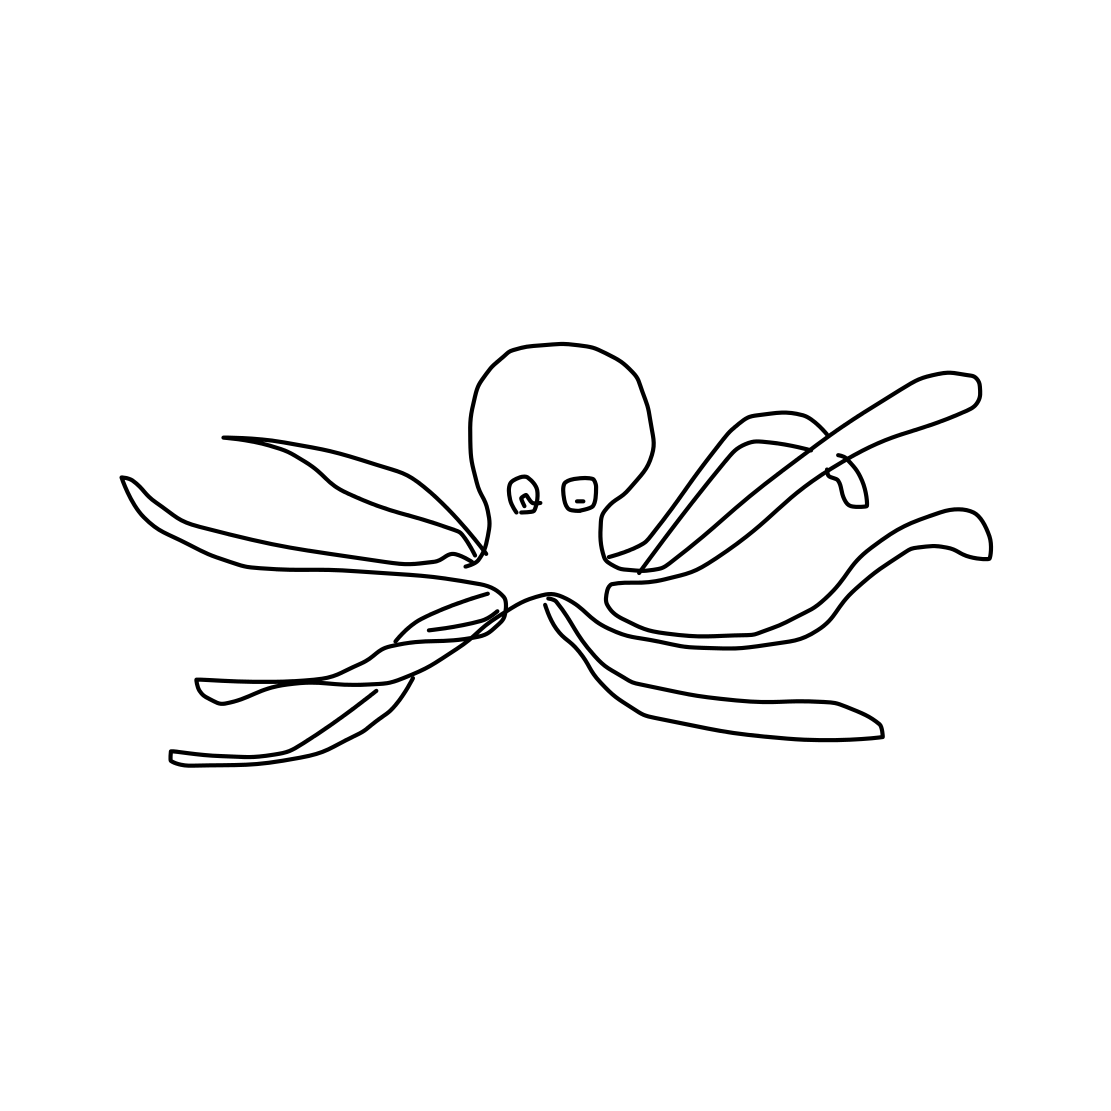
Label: octopus